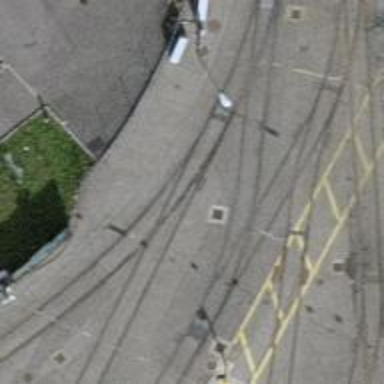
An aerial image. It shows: Tram railway service yard with electrified contact line.